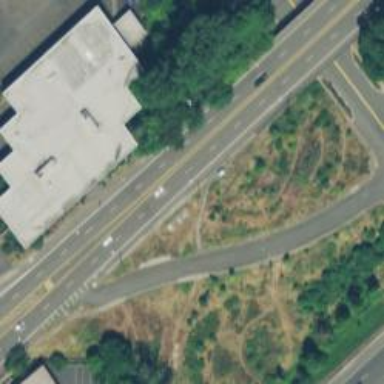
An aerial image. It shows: Primary highway with asphalt surface. There is sidewalk on the left.